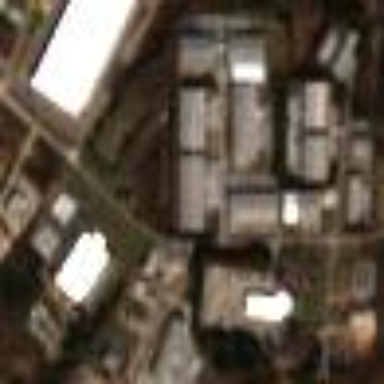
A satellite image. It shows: Industrial area.